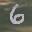
Label: 6